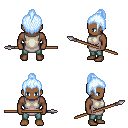
a pixel art fantasy rpg character, male body template, human, dark skin, white tunic, teal pants, white cyan short topknot hairstyle, spear, four views (front, back, left, right), 2x2 character sprite sheet, small pixel art, hard edges, no anti-aliasing